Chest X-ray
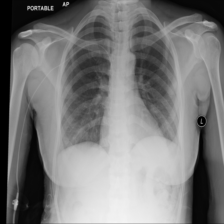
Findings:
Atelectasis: negative
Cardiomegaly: negative
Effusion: negative
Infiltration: negative
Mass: negative
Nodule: negative
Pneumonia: negative
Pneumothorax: negative
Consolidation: negative
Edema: negative
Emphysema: negative
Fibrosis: negative
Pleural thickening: negative
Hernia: negative